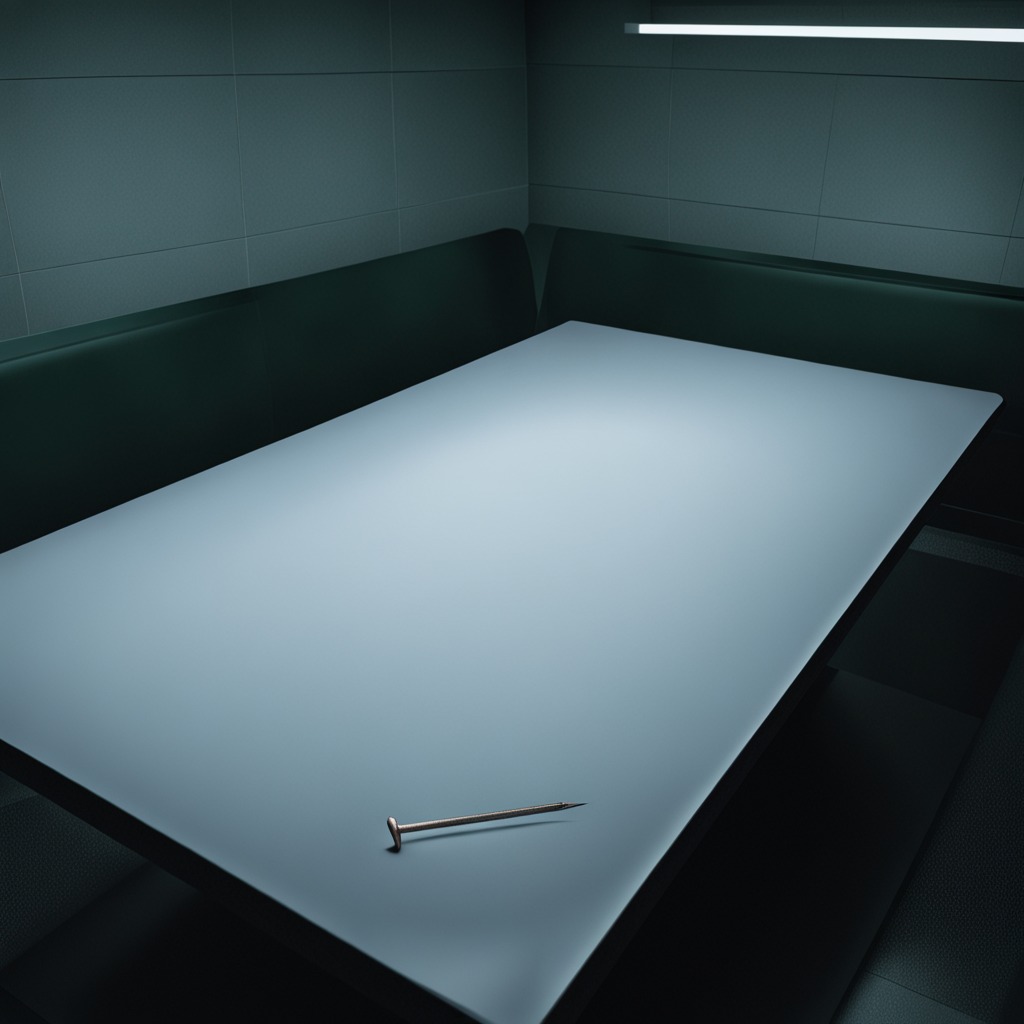
A nail is lying on the table in the railway signal maintenance room.